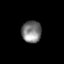
Tissue: lung
Cell type: Epithelial cells
Senescence score: 0.13
Nuclear area (px): 426
Mean DAPI intensity: 123.286